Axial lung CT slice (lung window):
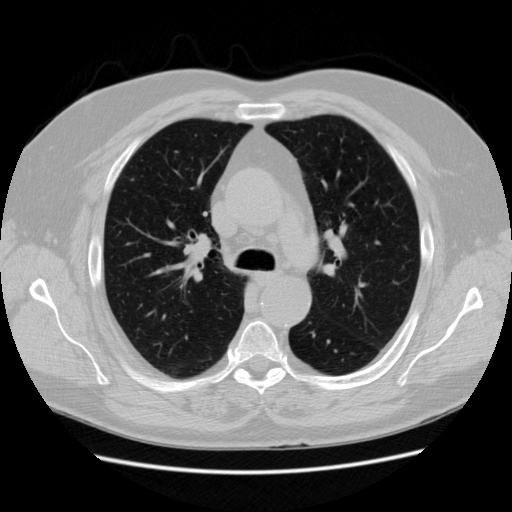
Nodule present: no